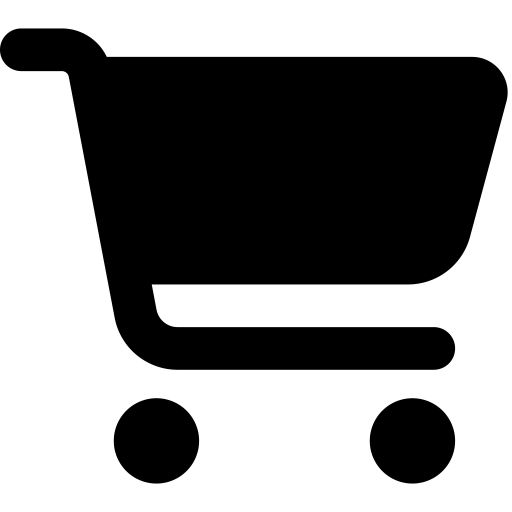
Tags: icon, FontAwesome, fa-icon, solid, cart, shopping